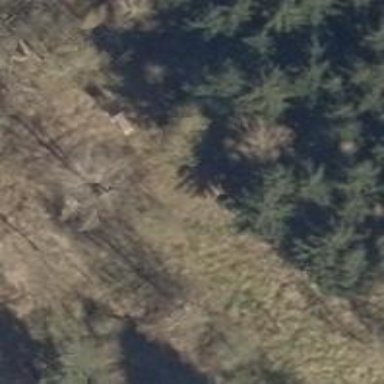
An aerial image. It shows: Hunting stand.